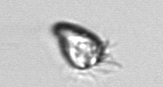
Label: Paratontonia_gracillima